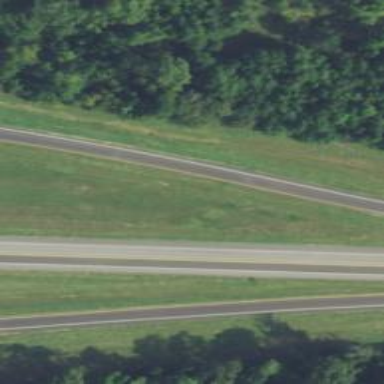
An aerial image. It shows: Trunk link highway.